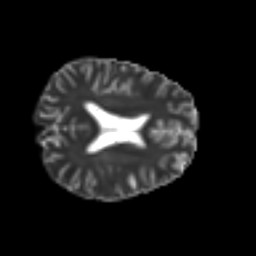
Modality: T2w
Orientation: axial
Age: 37
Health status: ill
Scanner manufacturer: philips
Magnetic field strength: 3 T
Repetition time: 9 s
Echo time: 0.127 s